Field crop: maize
Growth stage: 1
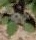
Species: chenopodium